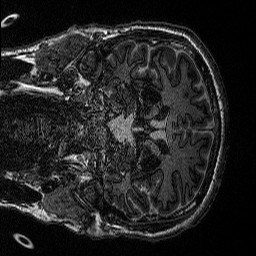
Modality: T1w
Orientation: coronal
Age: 28
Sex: male
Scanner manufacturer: siemens
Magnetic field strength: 3 T
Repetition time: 5 s
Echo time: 0.00298 s